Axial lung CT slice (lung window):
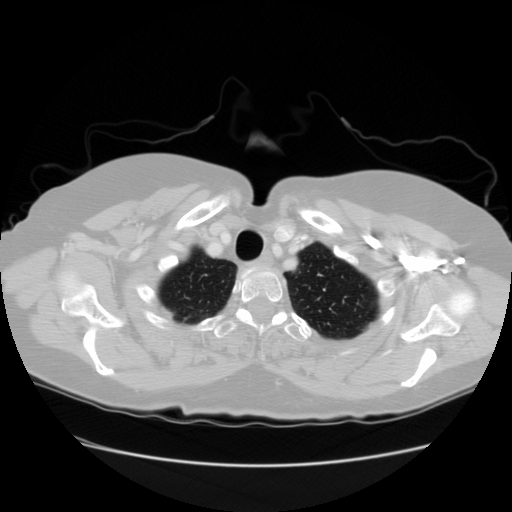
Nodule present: no